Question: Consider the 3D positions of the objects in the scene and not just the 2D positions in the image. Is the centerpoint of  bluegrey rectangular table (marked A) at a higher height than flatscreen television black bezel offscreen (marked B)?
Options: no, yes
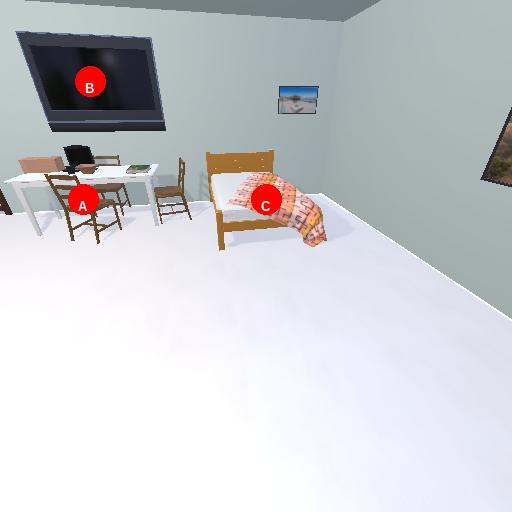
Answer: no